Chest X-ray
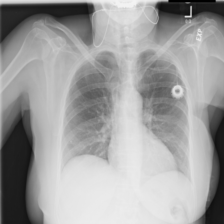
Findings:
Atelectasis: negative
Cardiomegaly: negative
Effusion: negative
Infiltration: negative
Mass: negative
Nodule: negative
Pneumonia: negative
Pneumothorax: negative
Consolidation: negative
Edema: negative
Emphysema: negative
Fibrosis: negative
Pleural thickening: negative
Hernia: negative